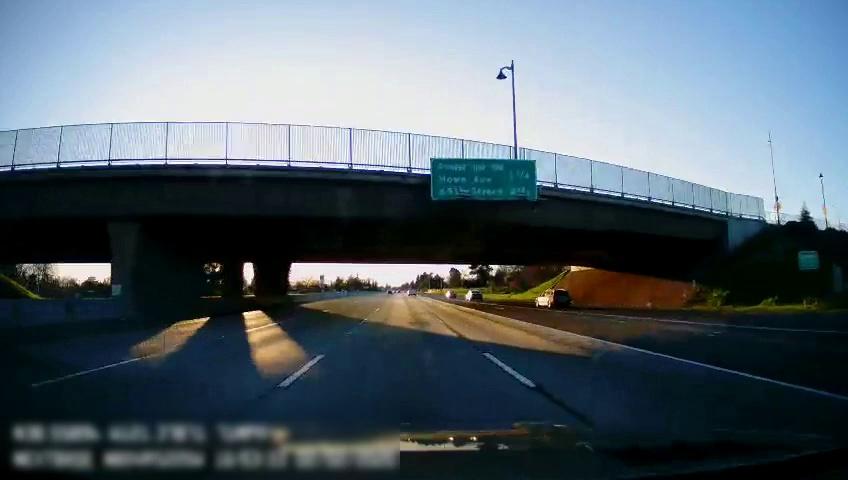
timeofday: Day
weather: Sunny
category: Drivable Space
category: Vehicles | Truck
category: Vehicles | Car
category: Vehicles | Car
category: Vehicles | Car
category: Lanes | Alternate Lane
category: Lanes | Current Lane
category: Lanes | Current Lane
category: Lanes | Alternate Lane
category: Lanes | Alternate Lane
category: Lanes | Alternate Lane
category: Traffic | Signs
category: Traffic | Signs